Chest X-ray. View position: PA
Patient age: 54
Patient sex: F
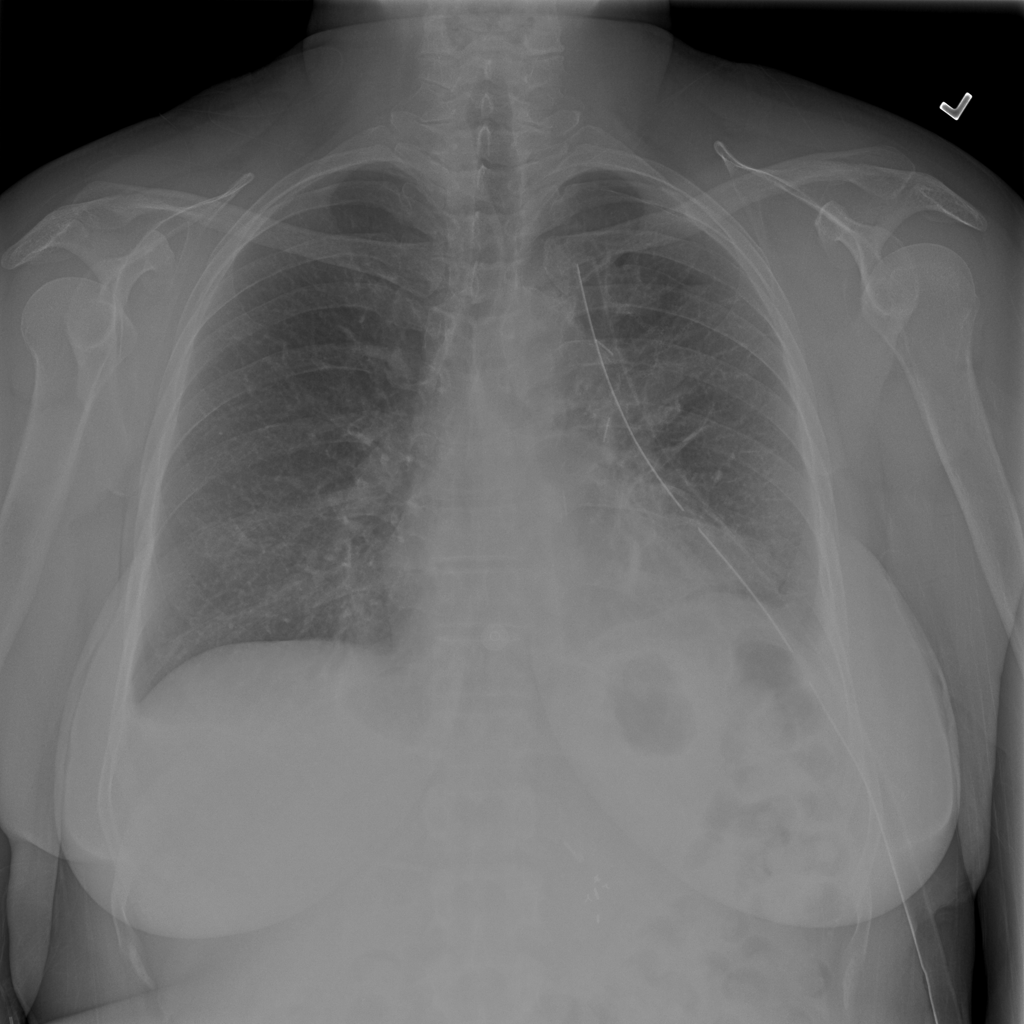
Finding: Pneumothorax